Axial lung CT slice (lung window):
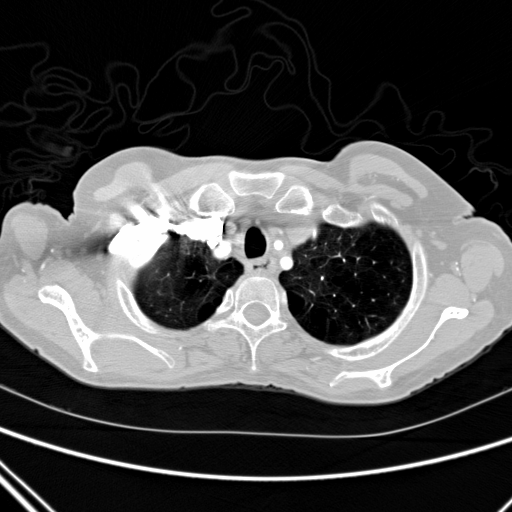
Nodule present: no